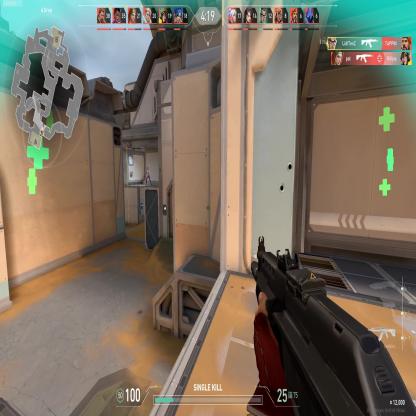
Label: enemy